Question: I have the following firestore db structure (image 1). I want (unauthenticated) users of my web app to be able to see each plumber public profile which contains reviews (image 2) they get from the won jobs. My question is how could i safely expose UID of each user who has made one of those reviews. Hopefully my question makes sense.
'''
rules_version = '2';
service cloud.firestore {
match /databases/{database}/documents {
match /{document=**} {
allow read, write: if request.auth != null;
}
}
}
'''

<URL>
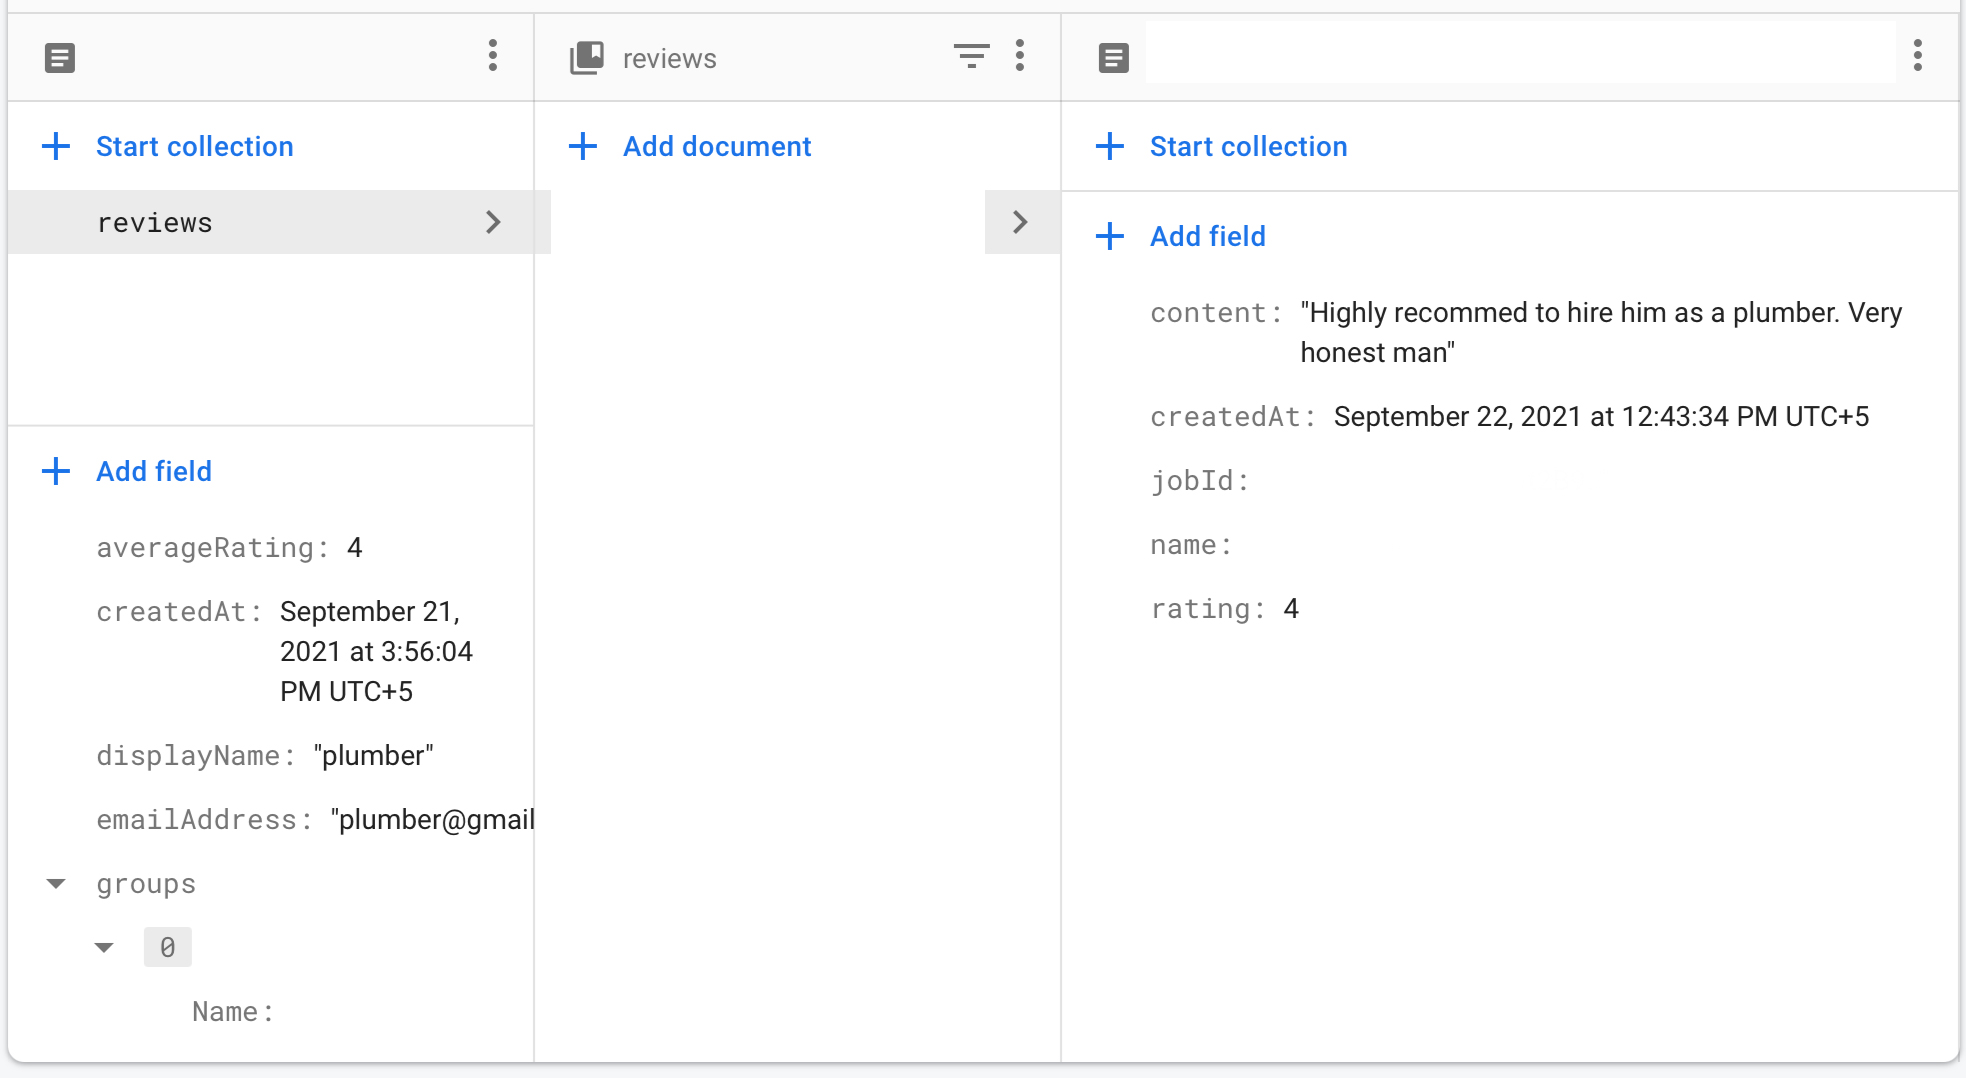
Answer: If you want to allow users to read/write their own user document and allow anyone to read their reviews, try these rules:
'''
rules_version = '2';
service cloud.firestore {
match /databases/{database}/documents {
match /users/{userId} {
allow read, update: if request.auth.uid == userId;
match /reviews/{reviewId} {
allow read: if true;
allow write: if request.auth.uid == resource.data.userId
}
}
}
}
'''
Here only the poster of review and write (update/delete) it and any unauthenticated users can read them. However they cannot access the User document.
You can read more about security rules in the <URL>.